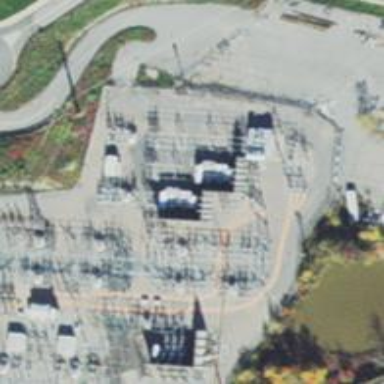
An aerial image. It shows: Switch for power supply.